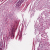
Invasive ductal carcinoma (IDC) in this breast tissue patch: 1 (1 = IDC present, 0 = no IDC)